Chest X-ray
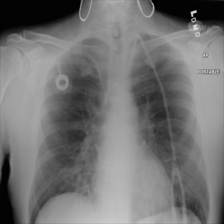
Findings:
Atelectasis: positive
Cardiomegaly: negative
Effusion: negative
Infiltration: positive
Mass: negative
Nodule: negative
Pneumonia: negative
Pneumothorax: negative
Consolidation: negative
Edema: negative
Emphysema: negative
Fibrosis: negative
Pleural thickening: negative
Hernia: negative